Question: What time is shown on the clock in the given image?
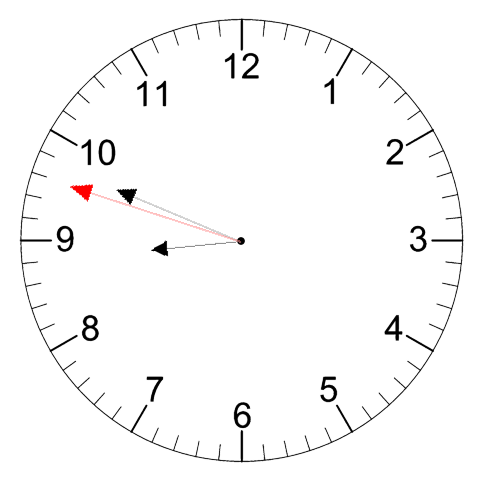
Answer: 08:48:48